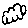
Label: cloud